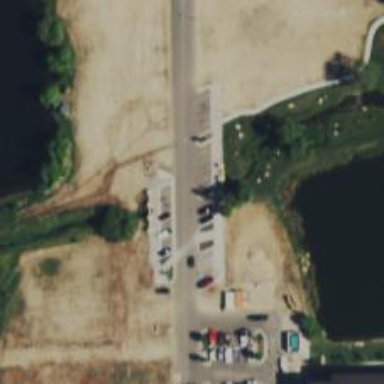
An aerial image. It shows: Culvert underpass for canal.